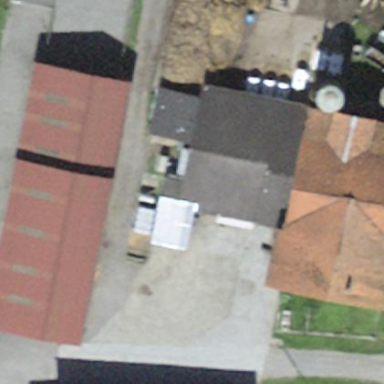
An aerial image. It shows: Farmyard area.